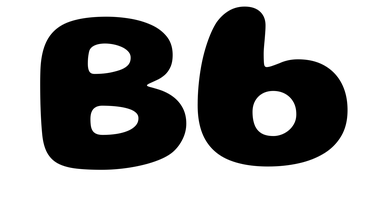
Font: Gluten_Bold